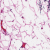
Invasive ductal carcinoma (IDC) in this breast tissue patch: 0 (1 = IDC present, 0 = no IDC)